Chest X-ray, PA view. Patient: 53 years old, sex F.
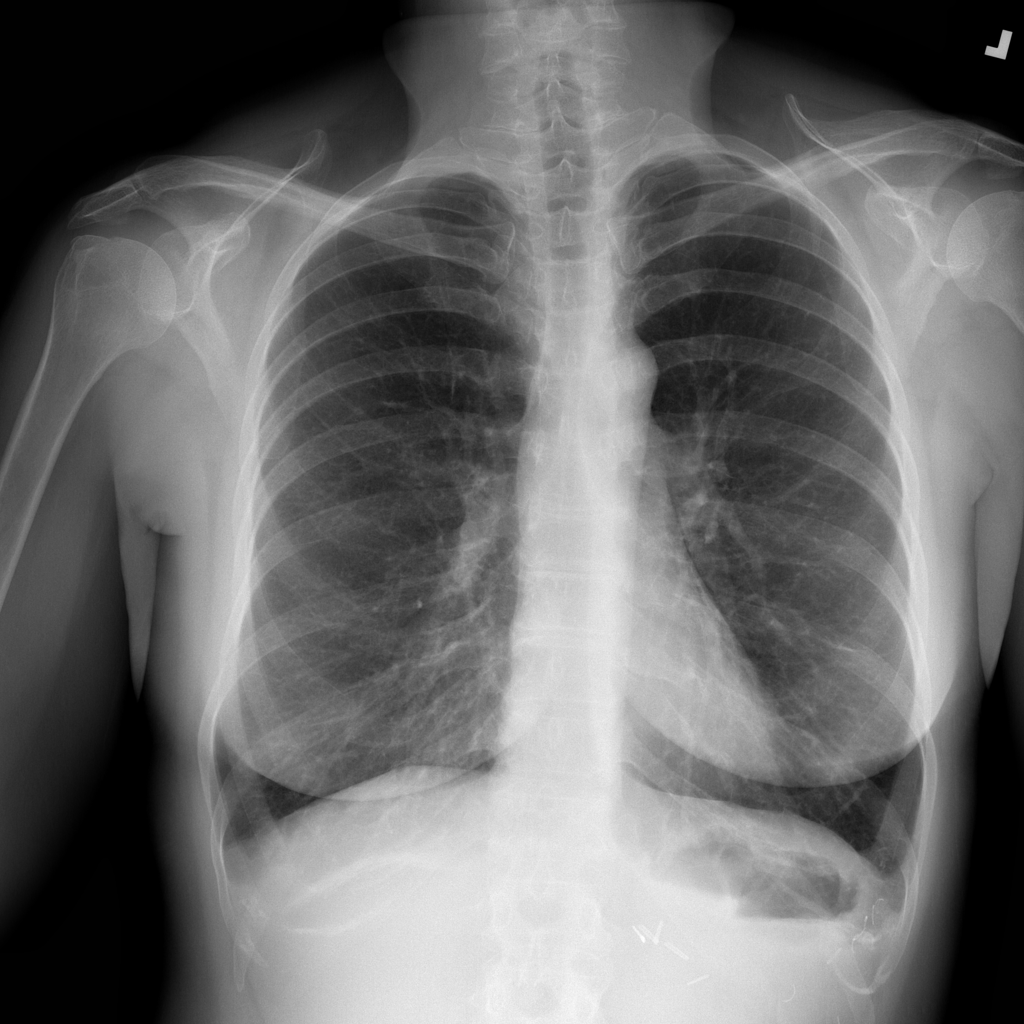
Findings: No Finding